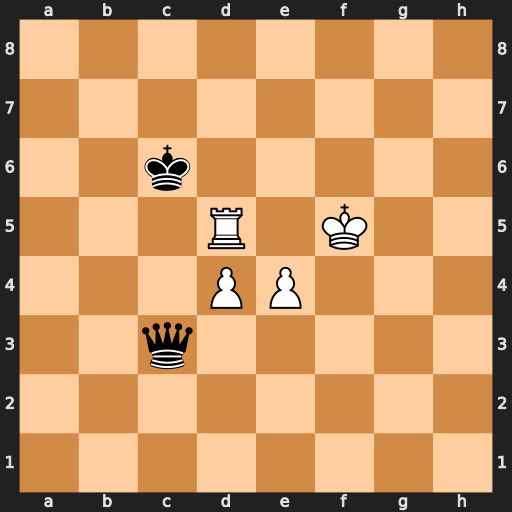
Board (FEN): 8/8/2k5/3R1K2/3PP3/2q5/8/8
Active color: w
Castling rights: -
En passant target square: -
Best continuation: Rc5+ Qxc5+ dxc5